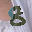
Label: 8